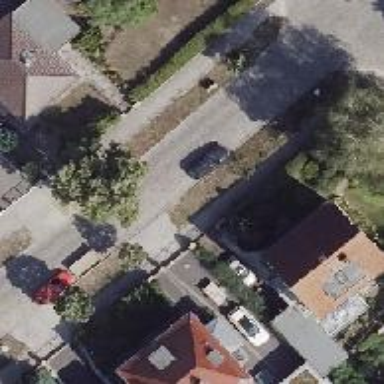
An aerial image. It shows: Hipped roof on residential building.